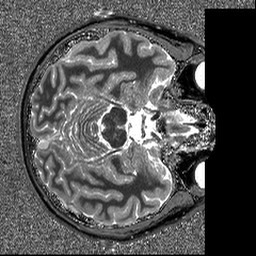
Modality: T1map
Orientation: axial
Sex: male